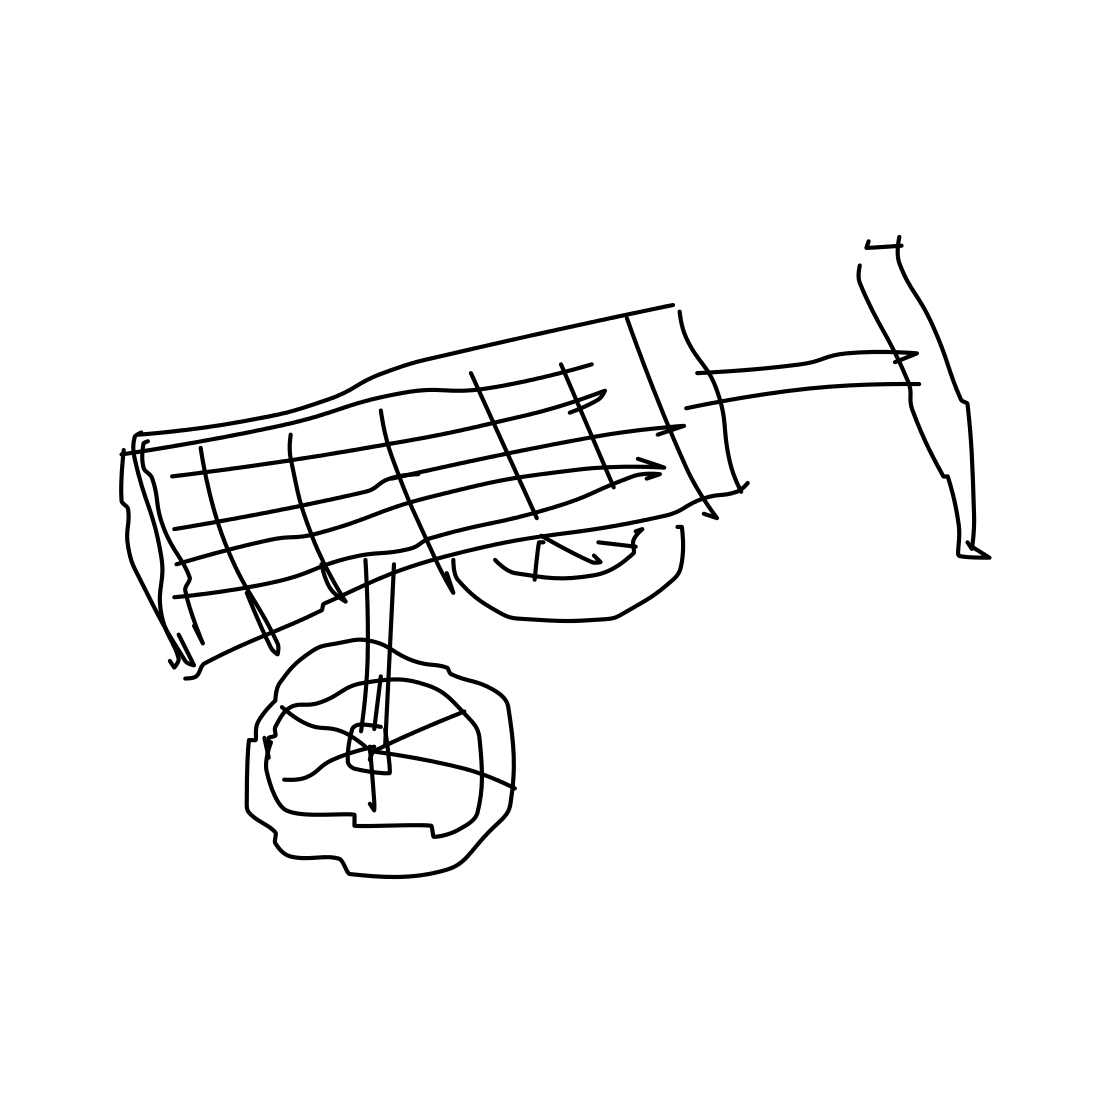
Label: wheelbarrow